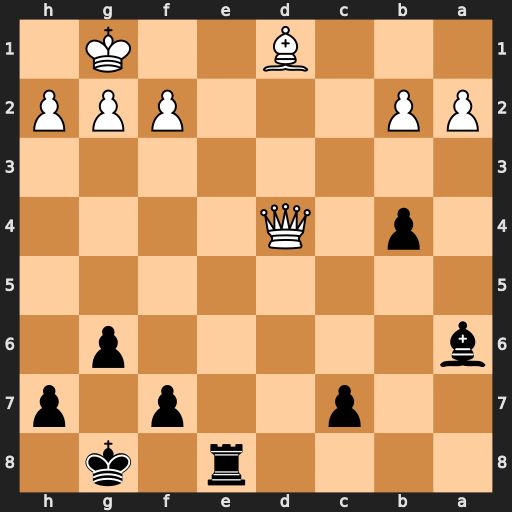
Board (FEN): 4r1k1/2p2p1p/b5p1/8/1p1Q4/8/PP3PPP/3B2K1
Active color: b
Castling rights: -
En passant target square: -
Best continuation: Re1#